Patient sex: M
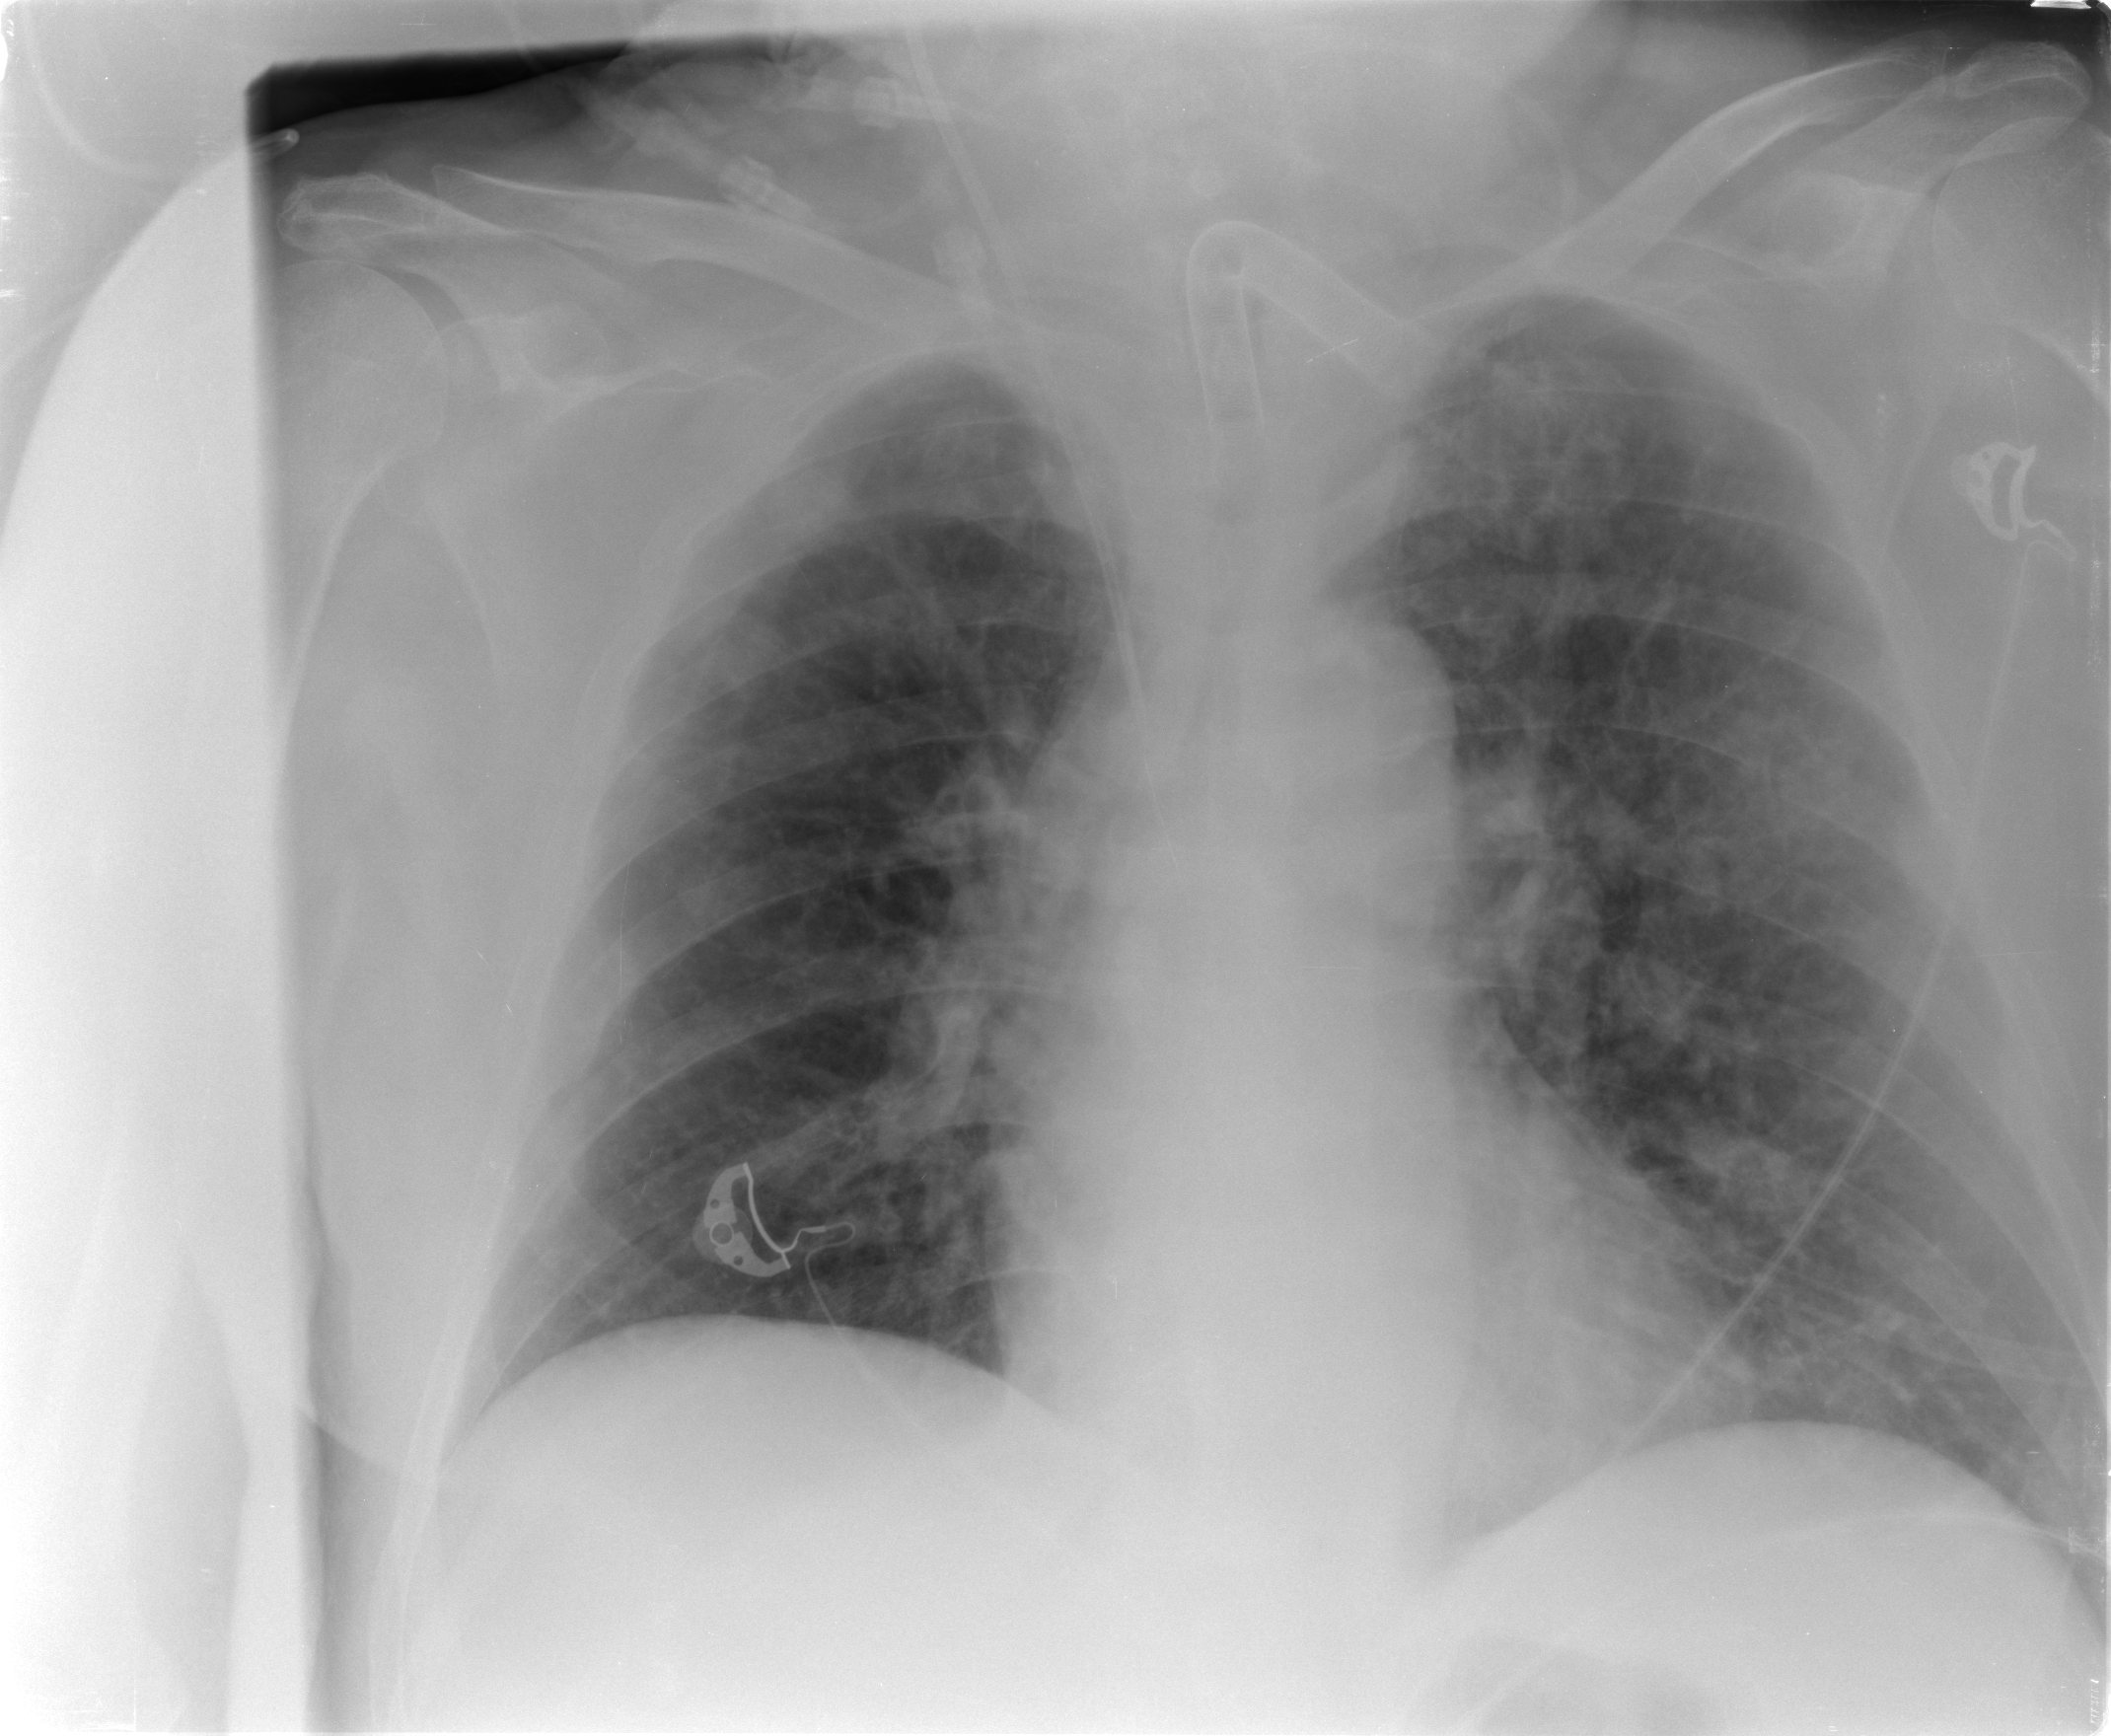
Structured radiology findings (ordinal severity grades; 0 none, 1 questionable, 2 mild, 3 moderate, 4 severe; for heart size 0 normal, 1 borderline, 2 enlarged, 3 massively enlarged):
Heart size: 0
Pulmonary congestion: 2
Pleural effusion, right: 0
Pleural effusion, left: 0
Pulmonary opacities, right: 2
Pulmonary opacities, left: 2
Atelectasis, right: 2
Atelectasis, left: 2